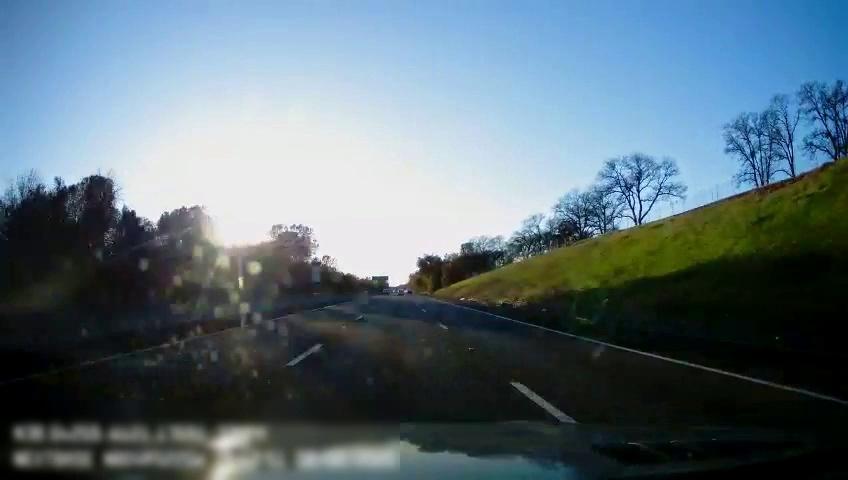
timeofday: Day
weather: Cloudy
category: Drivable Space
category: Vehicles | SUV
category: Vehicles | Car
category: Lanes | Alternate Lane
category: Lanes | Current Lane
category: Lanes | Current Lane
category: Lanes | Alternate Lane
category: Traffic | Signs
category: Traffic | Signs